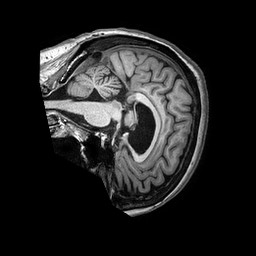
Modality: T1w
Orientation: sagittal
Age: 75
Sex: female
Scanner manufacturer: philips
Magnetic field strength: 3 T
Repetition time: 0.006603 s
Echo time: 0.002955 s